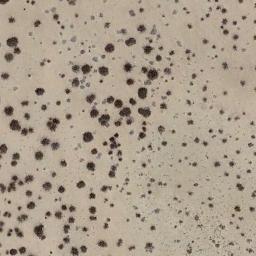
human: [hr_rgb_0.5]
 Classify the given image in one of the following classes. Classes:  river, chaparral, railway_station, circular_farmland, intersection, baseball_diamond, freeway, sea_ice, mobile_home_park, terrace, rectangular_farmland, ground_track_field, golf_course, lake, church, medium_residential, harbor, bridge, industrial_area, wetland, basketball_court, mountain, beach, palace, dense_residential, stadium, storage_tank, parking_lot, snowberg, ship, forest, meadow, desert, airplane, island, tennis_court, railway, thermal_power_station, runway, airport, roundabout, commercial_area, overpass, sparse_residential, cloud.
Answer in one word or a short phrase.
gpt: chaparral